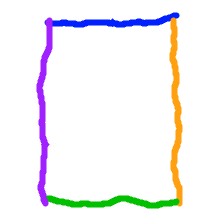
Shape: rectangle